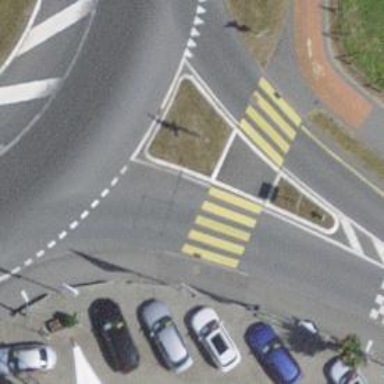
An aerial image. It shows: Pedestrian crossing with zebra markings on the footway.